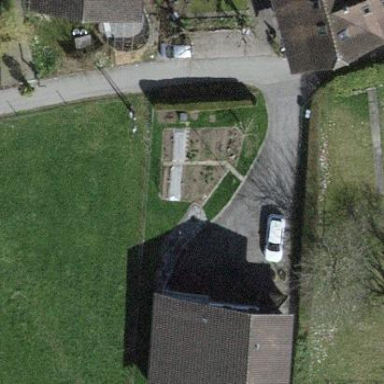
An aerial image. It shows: Garden that is leisure land.